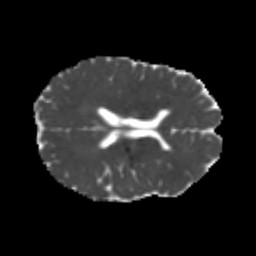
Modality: MD
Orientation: axial
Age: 21
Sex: female
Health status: healthy
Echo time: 0.074 s